Question: When I render a large Webview on android 4.1, the webview loads correctly, but also popsout of the layout. Here's an example:

As you can see in the top left corner, there's a white space, that shouldn't be there. If I tap with my finger it, it disappears...
I've tried to invalidate & requestLayout the top level container of this contentView, but it's still happening.
As I said in title, this is only happening in 4.0.4 devices (I know that 4.1 are ok.)
Do you guys know what else could I try?
Thanks.
That blank rectangle, is somehow over the menubar. Maybe invalidating menu will solve it?
I've tried: 'this.invalidateOptionsMenu();' and still the same issue.
This is the layout:
'''
<?xml version="1.0" encoding="utf-8"?>
<RelativeLayout xmlns:android="http://schemas.android.com/apk/res/android"
android:id="@+id/containerTotaApp"
android:layout_width="match_parent"
android:layout_height="match_parent"
android:background="@android:color/white"
android:orientation="horizontal" >
<View
android:id="@+id/rightshadow"
android:layout_width="10dp"
android:layout_height="10dp"
android:layout_alignParentBottom="true"
android:layout_alignParentTop="true"
android:layout_toRightOf="@+id/contentContainer"
android:background="@drawable/shadow_right" />
<RelativeLayout
android:id="@+id/bgImageSliderContainer"
android:layout_width="700dp"
android:layout_height="fill_parent"
android:layout_alignParentBottom="true"
android:layout_alignParentRight="true"
android:layout_alignParentTop="true"
android:background="#000000" >
</RelativeLayout>
<ScrollView
android:id="@+id/scrollView3"
android:layout_width="wrap_content"
android:layout_height="wrap_content"
android:layout_alignParentRight="true" >
<LinearLayout
android:id="@+id/containerRightOptional"
android:layout_width="680dp"
android:layout_height="match_parent"
android:background="#ffffff"
android:orientation="vertical"
android:visibility="gone" >
</LinearLayout>
</ScrollView>
<RelativeLayout
android:id="@+id/navigationContainer"
android:layout_width="320dp"
android:layout_height="match_parent"
android:background="#393939" >
<LinearLayout
android:id="@+id/containerTopMenu"
android:layout_width="match_parent"
android:layout_height="70dp"
android:background="@drawable/companybg"
android:gravity="center_vertical"
android:orientation="vertical" >
<TextView
android:id="@+id/textEntradaMenu"
android:layout_width="wrap_content"
android:layout_height="wrap_content"
android:layout_marginLeft="15dp"
android:text="COMPANY"
android:textSize="32sp" />
</LinearLayout>
<ScrollView
android:id="@+id/scrollView2"
android:layout_width="wrap_content"
android:layout_height="wrap_content"
android:layout_below="@+id/containerTopMenu">
<LinearLayout
android:id="@+id/containerEntradesMenu"
android:layout_width="match_parent"
android:layout_height="match_parent"
android:orientation="vertical" >
</LinearLayout>
</ScrollView>
</RelativeLayout>
<RelativeLayout
android:id="@+id/contentContainer"
android:layout_width="600dp"
android:layout_height="fill_parent"
android:layout_toRightOf="@+id/navigationContainer"
android:background="#ffffff">
<LinearLayout
android:id="@+id/titleContentContainer"
android:layout_width="fill_parent"
android:layout_height="70dp"
android:layout_alignParentLeft="true"
android:layout_alignParentTop="true"
android:gravity="center_vertical"
android:background="#EBEBEB">
<ImageView
android:id="@+id/imageView1"
android:layout_width="wrap_content"
android:layout_height="wrap_content"
android:layout_marginLeft="20dp"
android:onClick="toggleMenu"
android:src="@drawable/vista2_cerca" />
<TextView
android:id="@+id/description"
android:layout_width="wrap_content"
android:layout_height="wrap_content"
android:layout_marginLeft="20dp"
android:text="TextView"
android:textColor="#288BA2"
android:textSize="30sp" />
</LinearLayout>
<View
android:id="@+id/separadortop"
android:layout_width="fill_parent"
android:layout_height="1dp"
android:layout_below="@+id/titleContentContainer"
android:background="#cecece"
android:visibility="gone" />
<Spinner
android:id="@+id/spinner1"
android:layout_width="wrap_content"
android:layout_height="wrap_content"
android:layout_below="@+id/separadortop"
android:visibility="gone" />
<View
android:id="@+id/separadortop2"
android:layout_width="fill_parent"
android:layout_height="1dp"
android:layout_below="@+id/spinner1"
android:background="#cecece" />
<ScrollView
android:id="@+id/scrollView1"
android:layout_width="fill_parent"
android:layout_height="fill_parent"
android:layout_below="@+id/separadortop2"
android:background="#ffffff" >
<LinearLayout
android:id="@+id/variableContent"
android:layout_width="match_parent"
android:layout_height="wrap_content"
android:orientation="vertical">
</LinearLayout>
</ScrollView>
</RelativeLayout>
'''
The webviews are added dynamically to 'VariableContent'
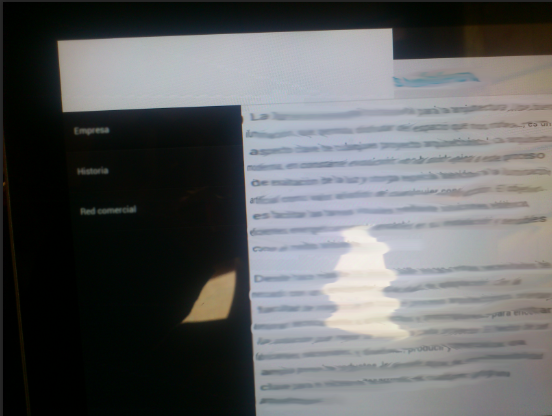
Answer: Granted that I can't pinpoint exactly what the source of your problem is, you can give disabling the hardware acceleration a try:
'''
web.setLayerType(View.LAYER_TYPE_SOFTWARE, null);
'''
There are also other "interesting" options that you might try to switch on and off:
'''
webv.getSettings().setCacheMode(WebSettings.LOAD_NO_CACHE);
'''
(I know that caching shouldn't be related to your problem, but turning caching off fixed the most curious glitches in my webview, so you probably want to try yourself) and
'''
web.getSettings().setRenderPriority(WebSettings.RenderPriority.HIGH);
'''
No offense to the developers Team, but WebViews on Android are quite a mess, and here are a couple of links to back this statement up:
- <URL>
which might also be useful to you.
Let us know if you find some solution anyway
Hope this helps